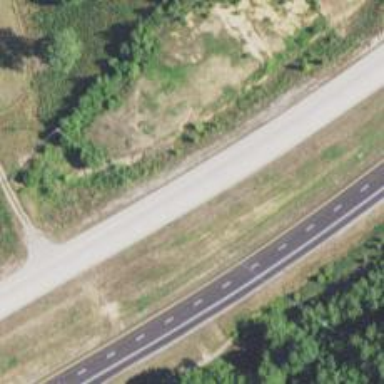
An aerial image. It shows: This image shows trunk highway that functions as expressway.